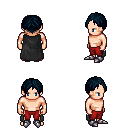
a pixel art fantasy rpg character, male body template, human, light skin, black cape, red pants, raven parted hairstyle, metal boots, four views (front, back, left, right), 2x2 character sprite sheet, small pixel art, hard edges, no anti-aliasing